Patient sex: M
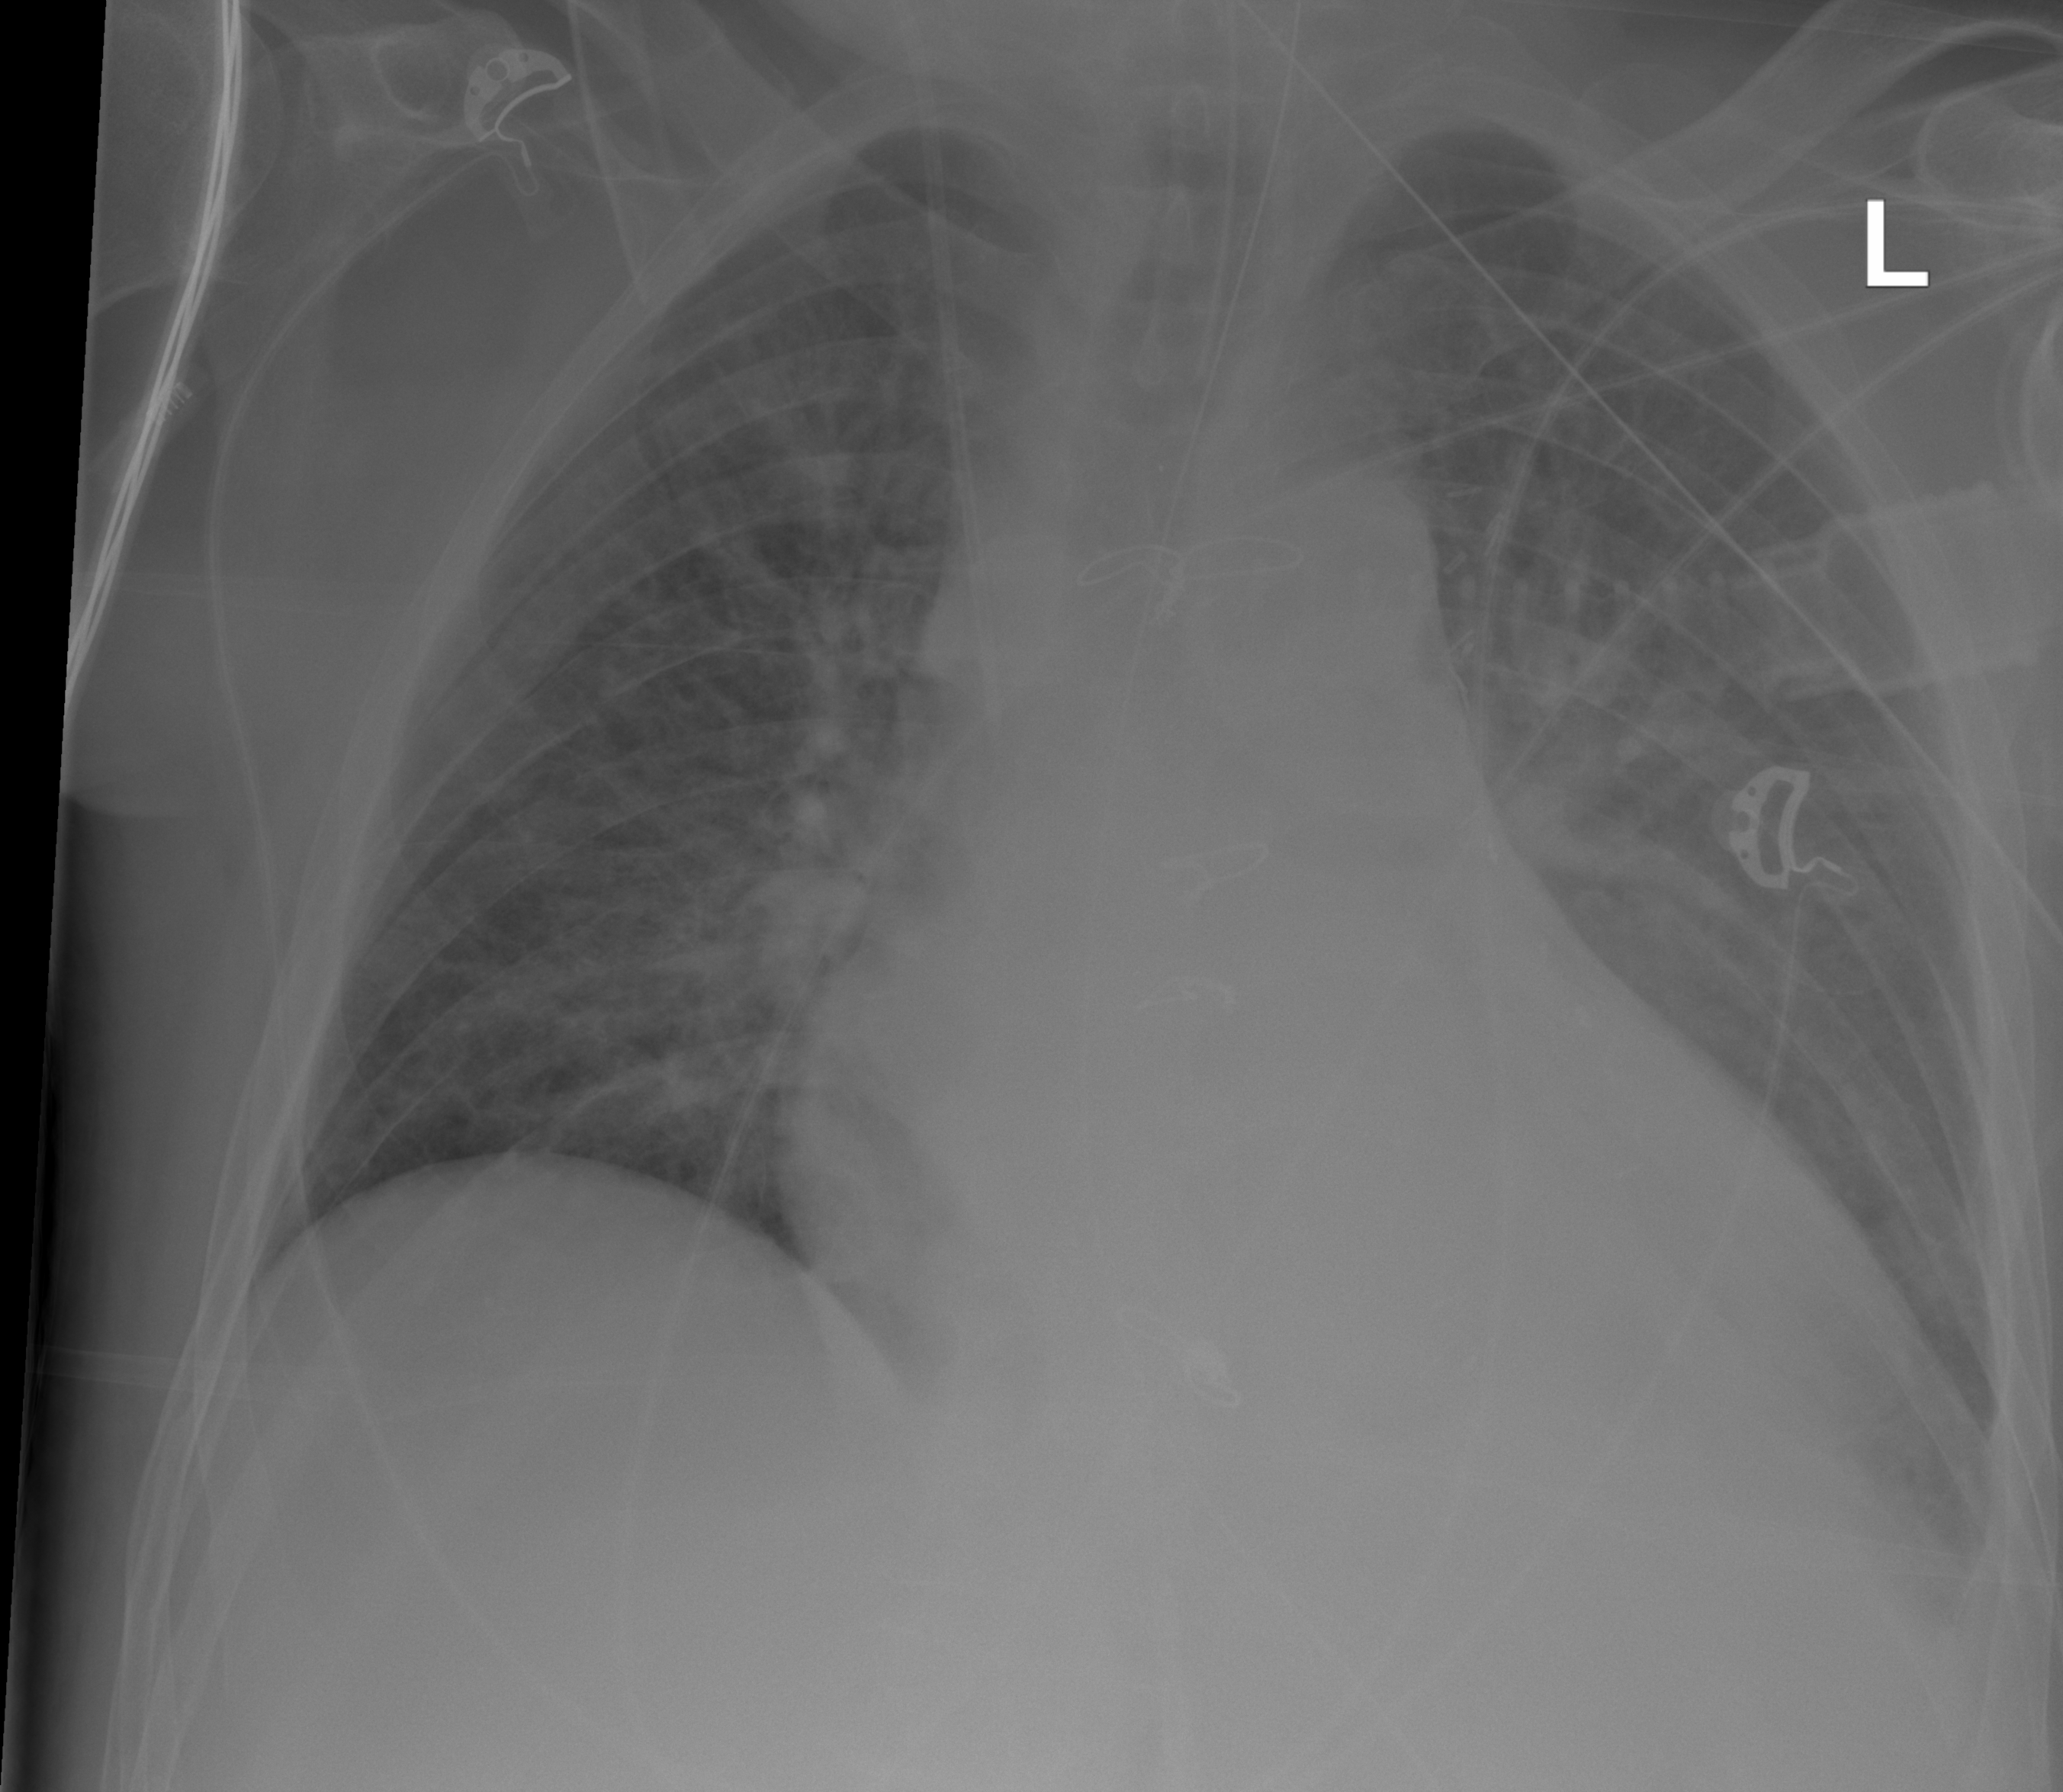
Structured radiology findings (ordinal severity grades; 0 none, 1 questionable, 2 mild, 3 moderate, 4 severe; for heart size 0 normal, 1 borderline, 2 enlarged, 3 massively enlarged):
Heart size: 3
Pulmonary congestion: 2
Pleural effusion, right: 0
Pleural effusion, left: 2
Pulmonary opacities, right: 0
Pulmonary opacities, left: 0
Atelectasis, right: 0
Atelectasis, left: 1